Question: I need to design a database capable of logging different data on different time scale .
Basicaly what i have to log is data from battery cells from lots of battery at anytime.
here is a basic model of the database.
datatypes on the images are not the one that i use.
I use tinyInt for most of them (2 bytes)
- -

So imagine :
1 cell report file is emitted .
but:
Each attribute of a cell
For instance :
- - - -
and that cell is reporting
if there is 1000 battery around the world linked to the database, and each battery have let's say 20 cells.
20 000 cells reporting 24/7
If only one attribute change i don't want the whole line to be re stored.
if so for 20 000 cells i need 1To a year. (and that is with Null stored instead of non refreshed values).
I hope the explaination are clear enough, don't hesitate to ask for further information
As usual I apologize for my english :/
Thank you.
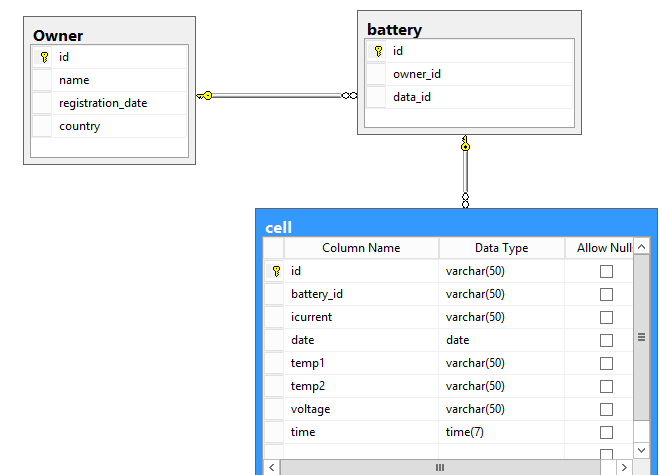
Answer: You need 20k inserts per second which is certainly doable but it shows how much data this is. It will be no problem at all to bulk-insert at that rate, but you also have to keep the data around for some time. That's going to be a of rows and TBs.
I'd consider storing this in a custom format: You could store one binary blob per battery and per hour. In that blob you are free to encode the changes any way you want. You can store non-changing columns very efficiently by not storing them at all. You can also compress the blob before storing.
This scheme still gives you indexing on battery and time. Just the time resolution decreased to one hour. Your app has to decode the blobs and extract the needed data from them.
The data will be easily compressible because it is so redundant. For compression there are very fast schemes like LZO, LZ4 and QuickLZ. You can get more compression with things like 7z.